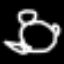
Label: frog